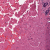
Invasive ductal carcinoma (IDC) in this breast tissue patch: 0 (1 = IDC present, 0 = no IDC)